Field crop: tomato
Growth stage: 1
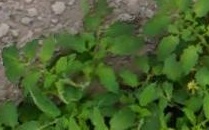
Species: tomato